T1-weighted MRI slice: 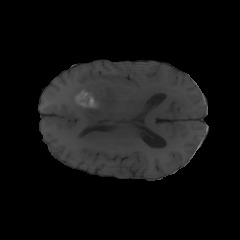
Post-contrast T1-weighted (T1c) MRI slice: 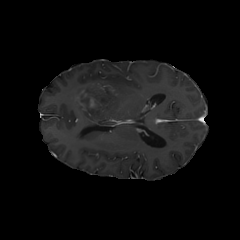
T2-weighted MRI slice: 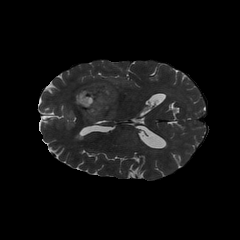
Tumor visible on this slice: yes